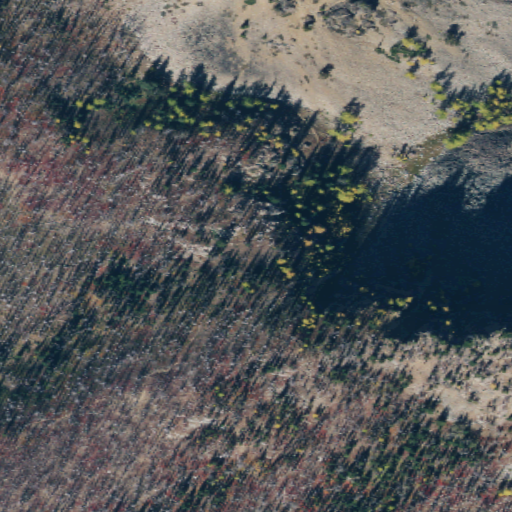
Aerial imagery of gap in Washington named Milham Pass containing shrub, grassland, evergreen forest, and barren land